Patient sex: M
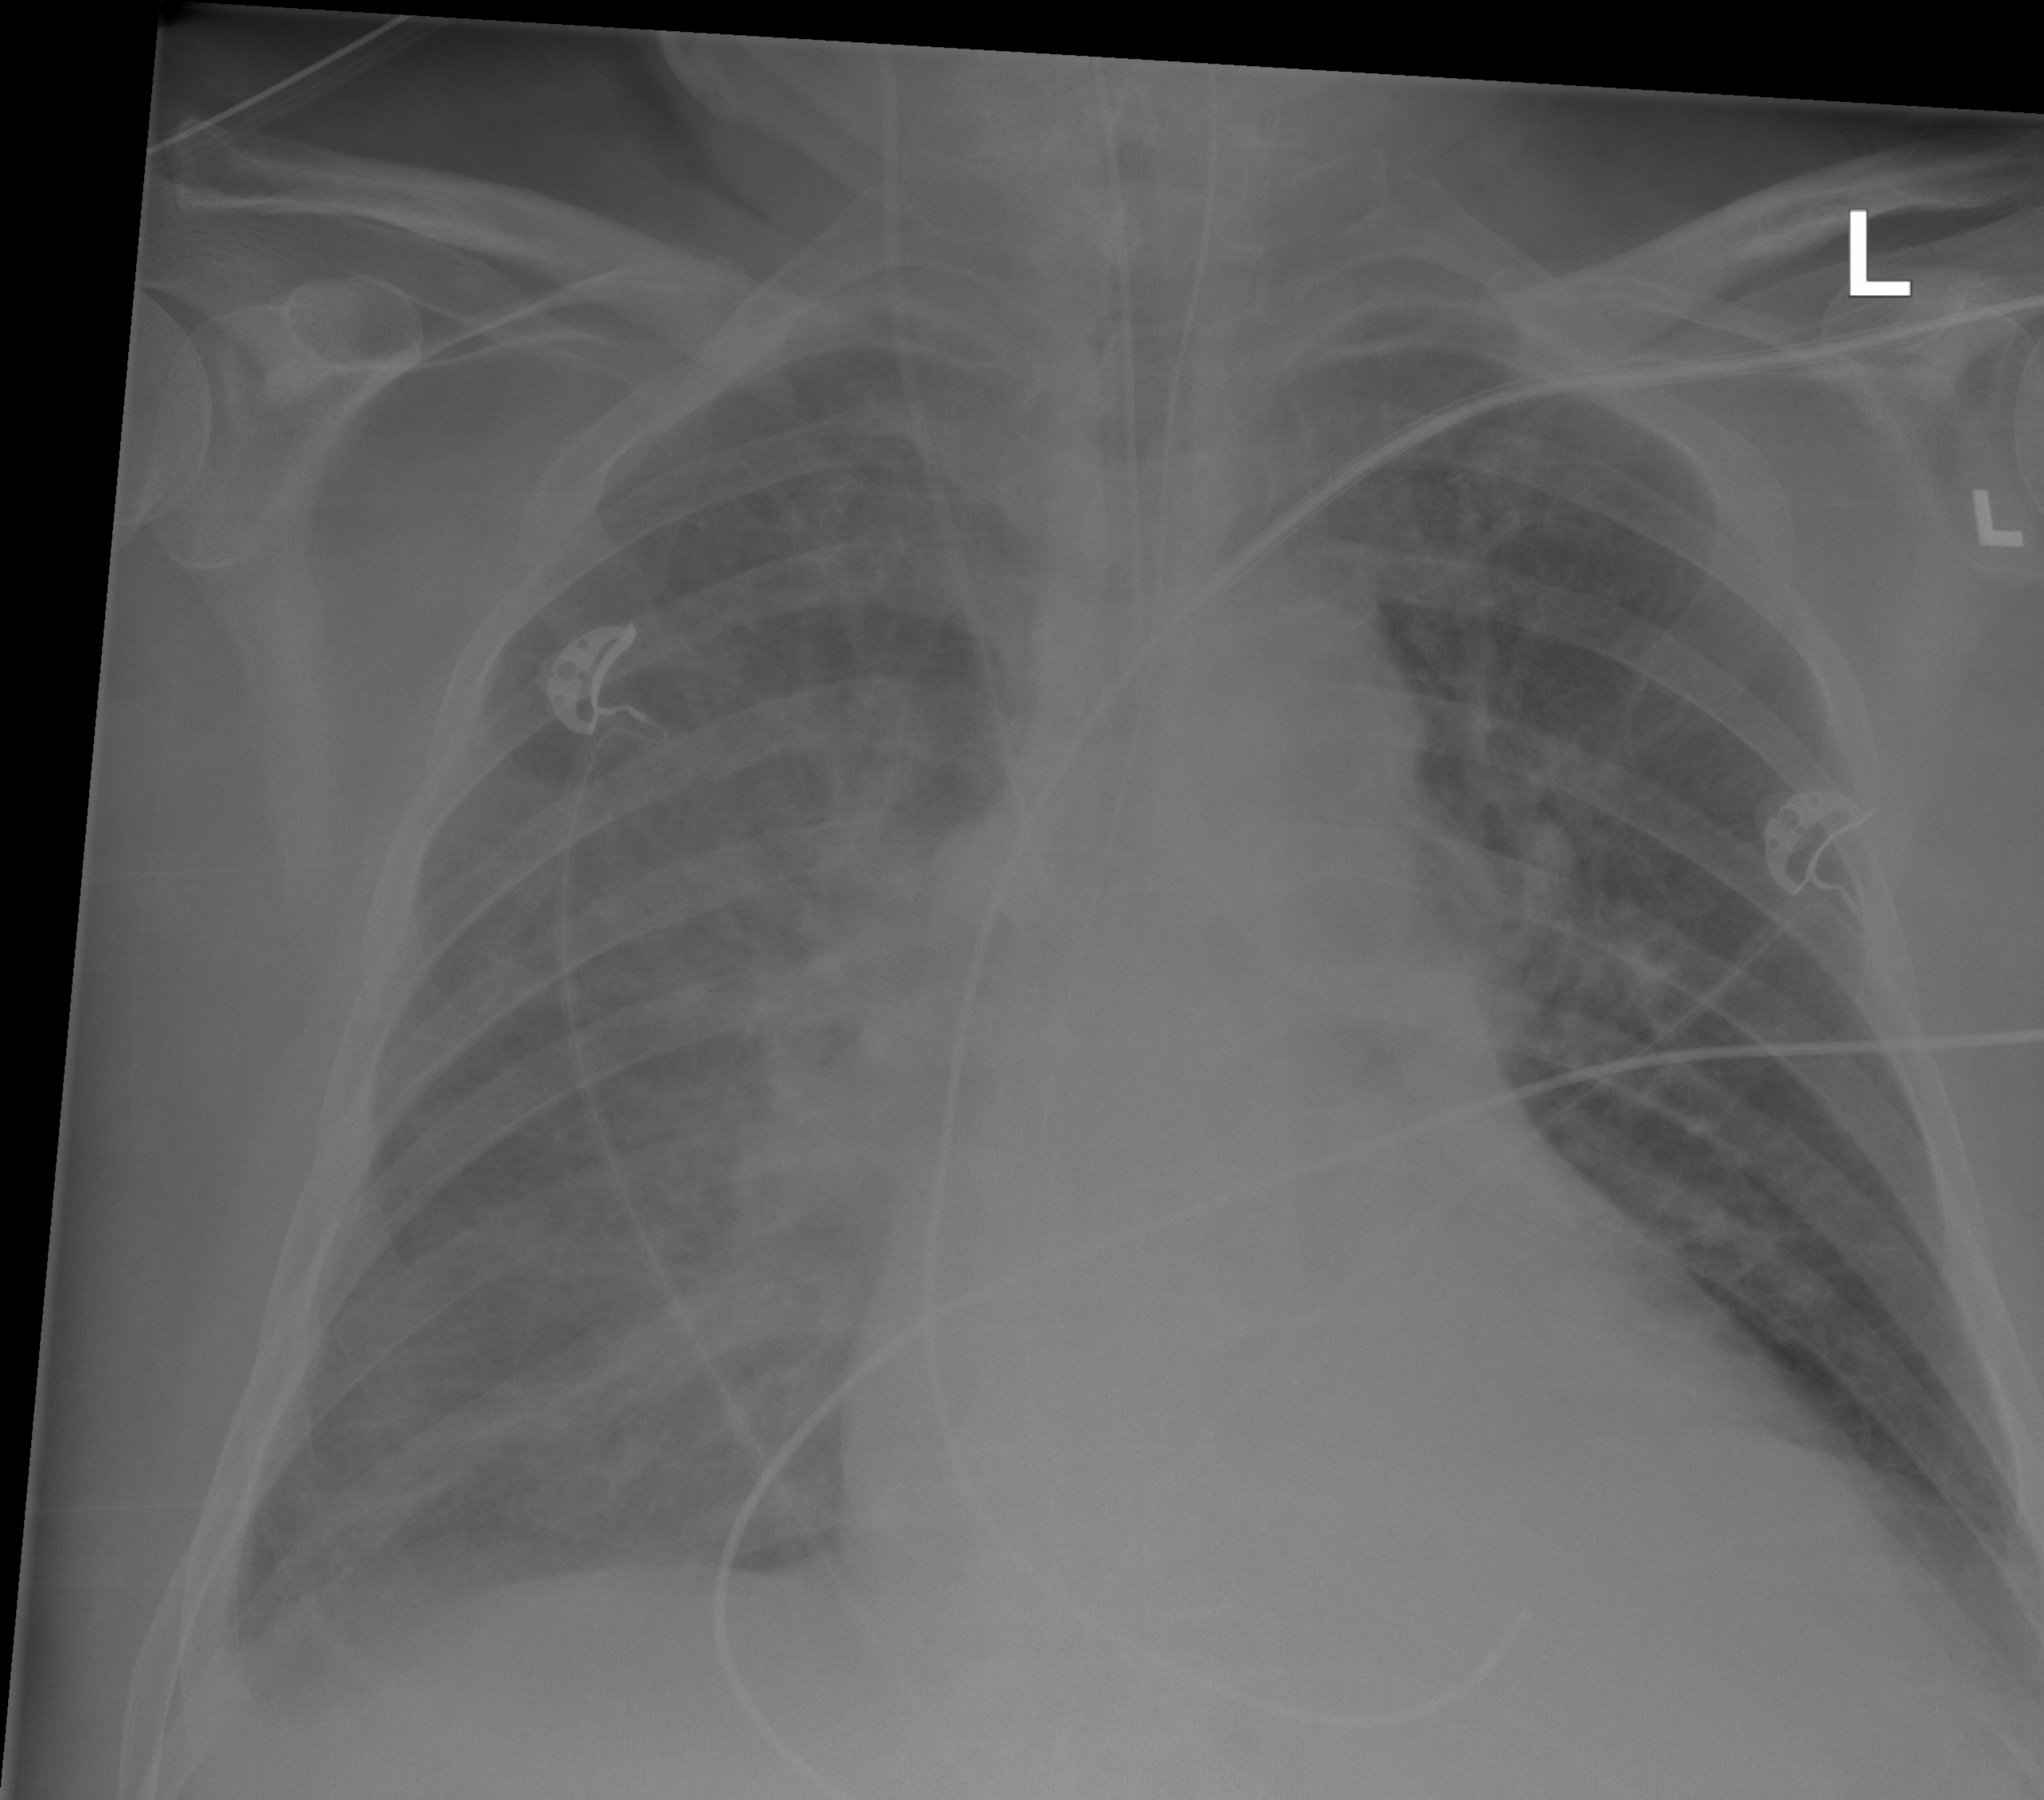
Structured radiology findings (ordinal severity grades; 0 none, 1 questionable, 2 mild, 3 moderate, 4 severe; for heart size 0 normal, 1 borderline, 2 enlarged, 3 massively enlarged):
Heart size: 2
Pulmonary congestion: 2
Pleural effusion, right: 2
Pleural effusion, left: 0
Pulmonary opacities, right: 2
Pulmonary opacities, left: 0
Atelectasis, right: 2
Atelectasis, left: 0